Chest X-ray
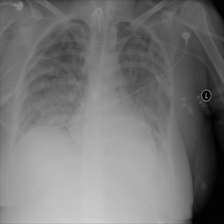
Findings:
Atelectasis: negative
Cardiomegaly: negative
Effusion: positive
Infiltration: negative
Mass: negative
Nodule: negative
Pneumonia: negative
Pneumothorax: negative
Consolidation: positive
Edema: positive
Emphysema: negative
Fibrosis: negative
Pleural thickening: negative
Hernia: negative